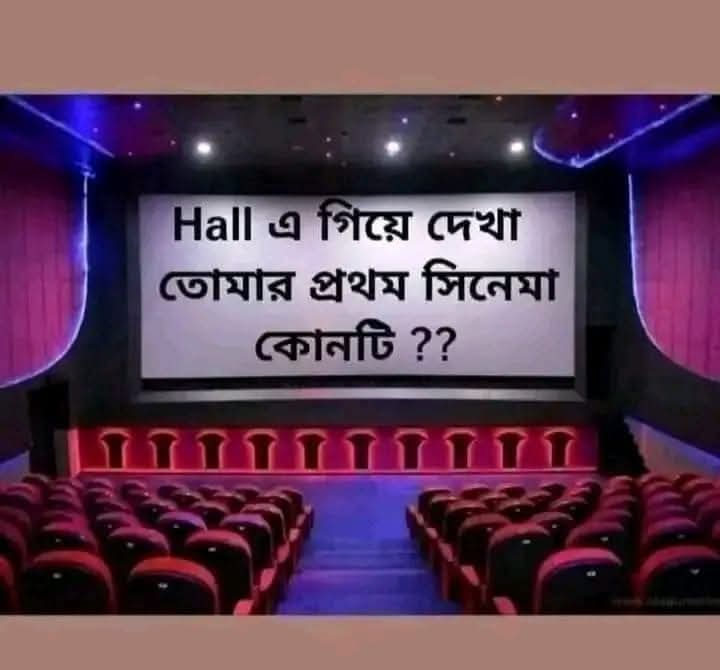
Text: Hall এ গিয়ে দেখা
তোমার প্রথম সিনেমা কোনটি ??
Label: Non Hate